Question: I am trying to design a sample layout that mimics the User page on Twitter app:

I am unsure where to begin. So far I have only designed list views or tab views. How can I design a layout with multiple blocks in it (like this sample has 4 blocks) and then further divide them into blocks as well.
If someone can give me hint on how to get started on the first block, I can take it from there.
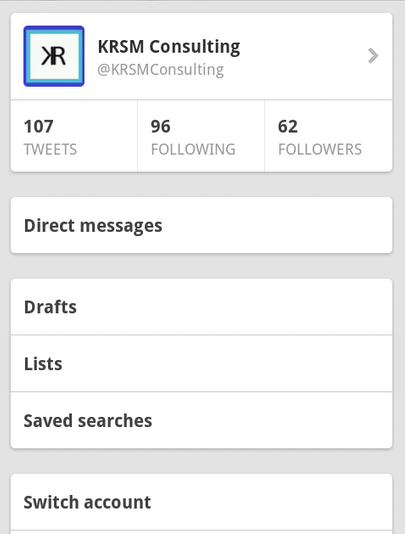
Answer: First block looks pretty much like <URL> to me.
Here is some brief explanation how to use it: <URL>
The simplest way to tackle other groups ("direct messages", "drafts", etc) would be to treat each group as a vertical 'LinearLayout' and have another vertical 'LinearLayout' which hosts these groups with some margin between each group.
For the sake of simplicity I would do each group as a separate layout file and do '<include/>' within the top-level layout
Here is what I'm talking about:
'''
<LinearLayout
android:id="@+id/host"
android:orientation="vertical"
.....>
<include layout="@layout/group1"/> <-- GridLayout
<include layout="@layout/group2"/> <-- Simple text button
<include layout="@layout/group3"/> <-- Vertical LinearLayout of text buttons
<include layout="@layout/group4"/> <-- etc.
......
</LinearLayout>
'''